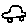
Label: car